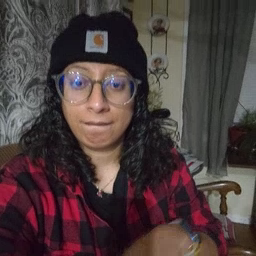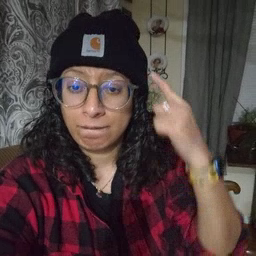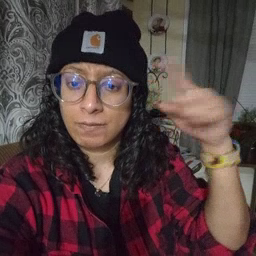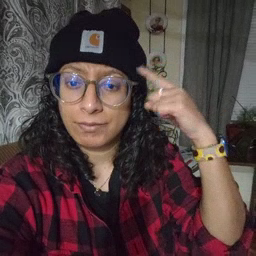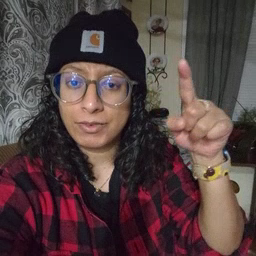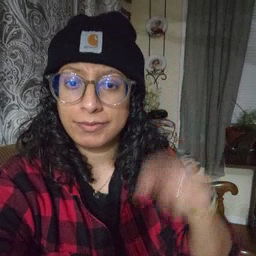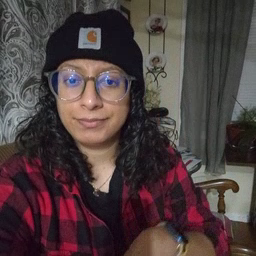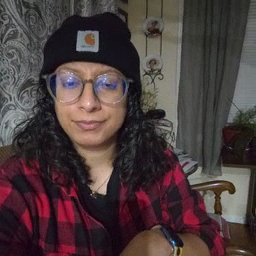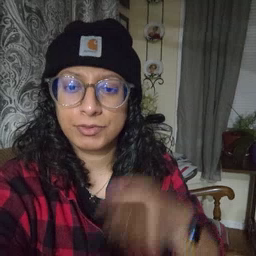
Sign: for